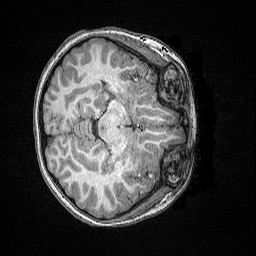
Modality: T1w
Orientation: axial
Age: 84
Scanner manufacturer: siemens
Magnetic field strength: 3 T
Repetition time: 2.5 s
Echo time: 0.00347 s